Field crop: maize
Growth stage: 2
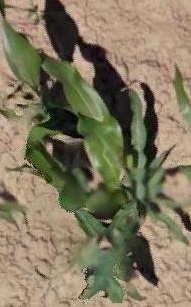
Species: maize